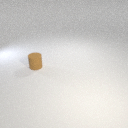
small brown rubber cylinder